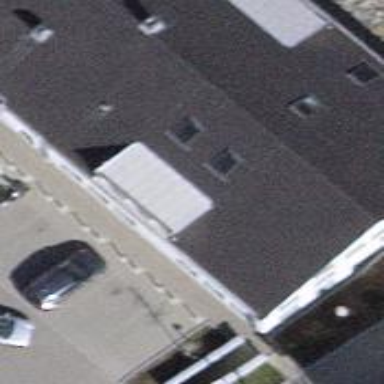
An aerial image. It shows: Police facility.